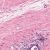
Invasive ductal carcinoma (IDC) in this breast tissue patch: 0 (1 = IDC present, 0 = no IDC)